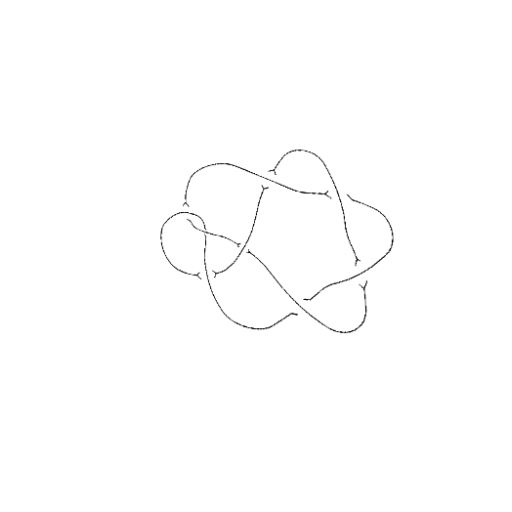
Crossing number: 8